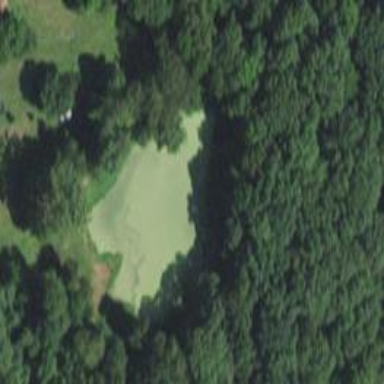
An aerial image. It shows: Serene pond surrounded by nature.